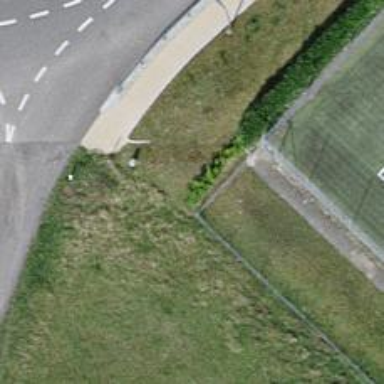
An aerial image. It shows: Hedge barrier.